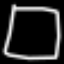
Label: square